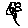
Label: flower